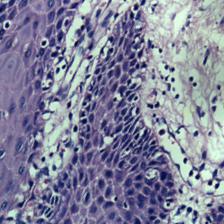
Diagnosis: Normal